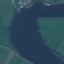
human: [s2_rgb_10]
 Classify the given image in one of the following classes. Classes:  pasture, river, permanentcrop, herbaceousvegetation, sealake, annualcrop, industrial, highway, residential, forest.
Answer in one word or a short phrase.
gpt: River